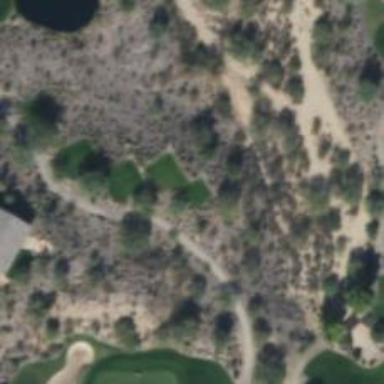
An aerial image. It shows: Golf tee on grassy land.